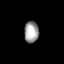
Tissue: lung
Cell type: Fibroblasts
Senescence score: 0.5894
Nuclear area (px): 303
Mean DAPI intensity: 158.393